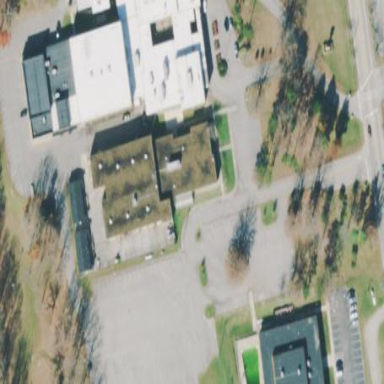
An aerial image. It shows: School building.